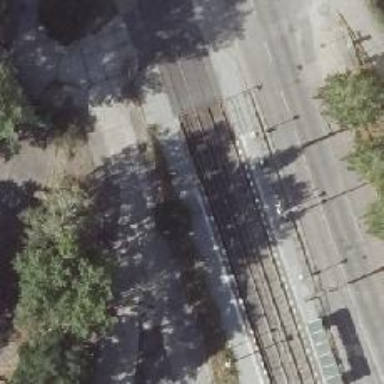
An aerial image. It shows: Platform for public transport with shelter. This platform is for trams and railways.